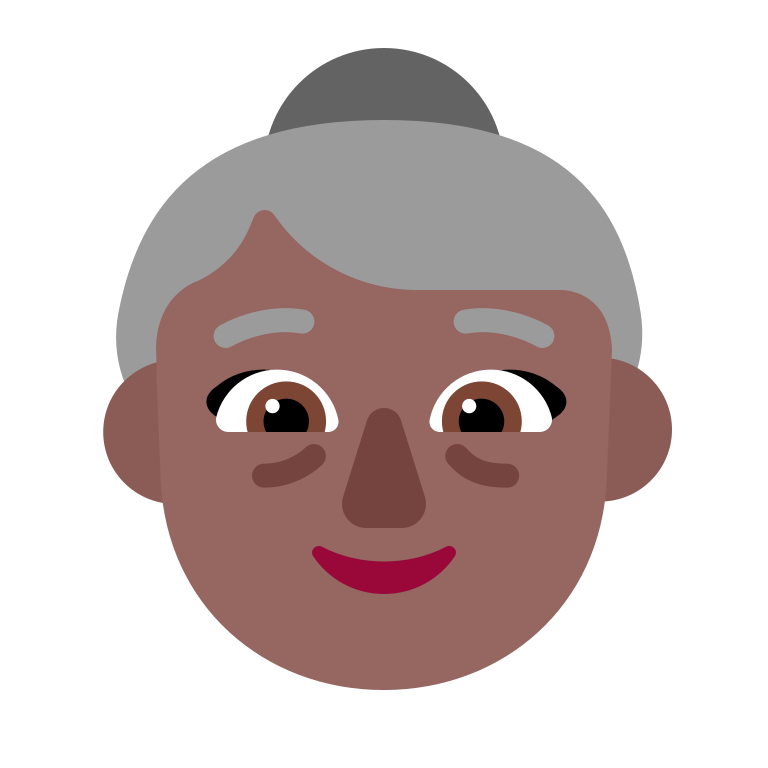
old woman flat  dark